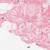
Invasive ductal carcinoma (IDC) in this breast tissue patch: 0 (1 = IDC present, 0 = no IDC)